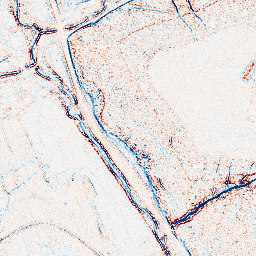
Category: edge_preserving
Decomposition family: bilateral
Decomposition parameters: d: 5
sigma_color: 100
sigma_space: 75
Upsampling method: quintic
Upsampling parameters: scale: 2
Upsampling scale: 2